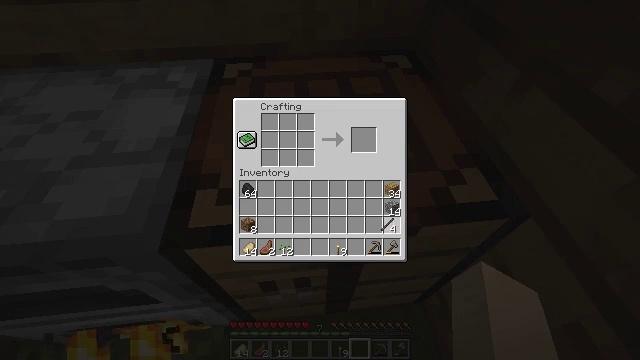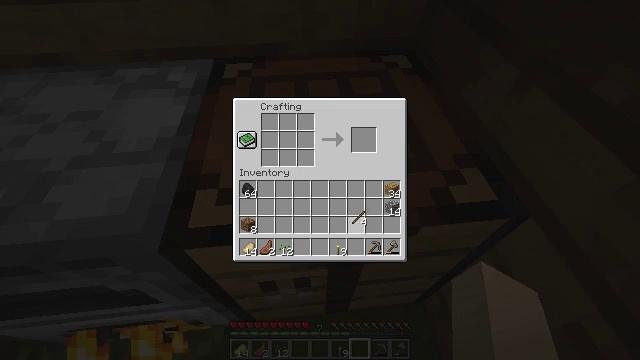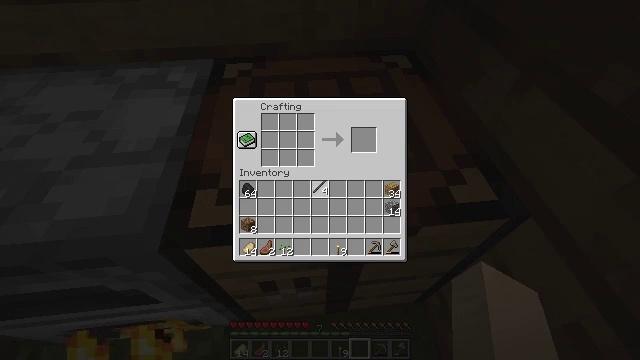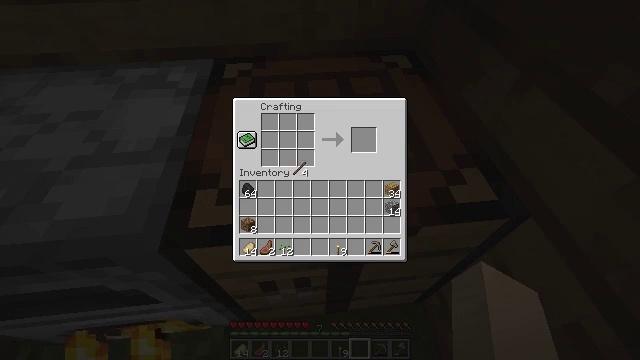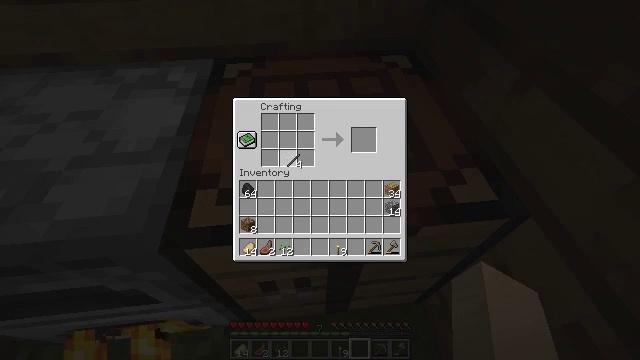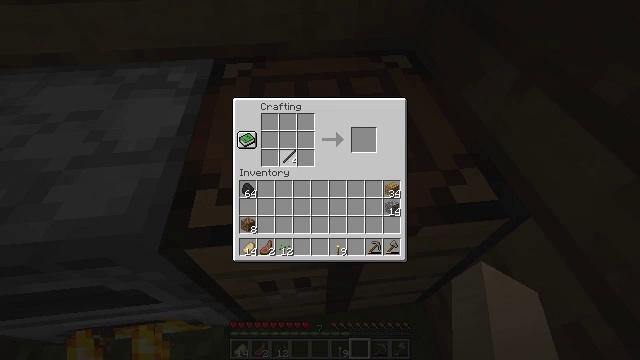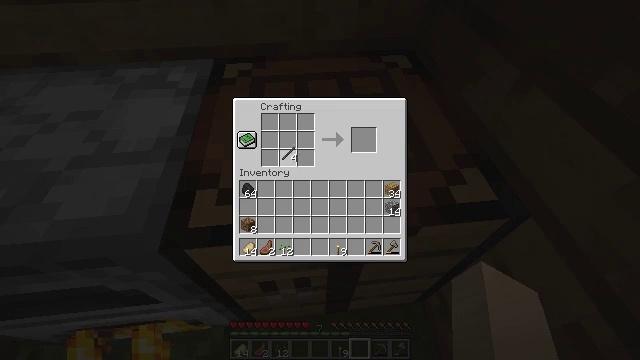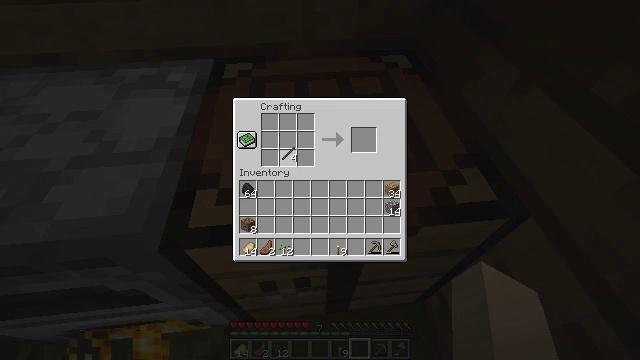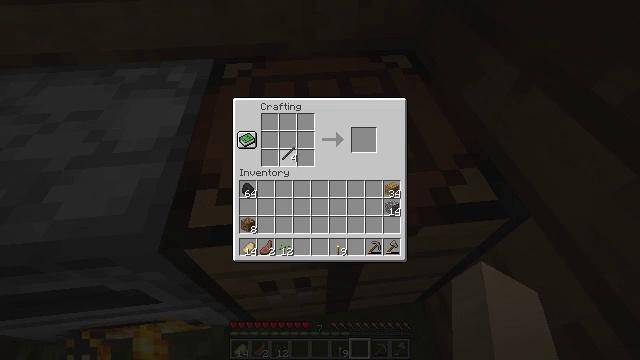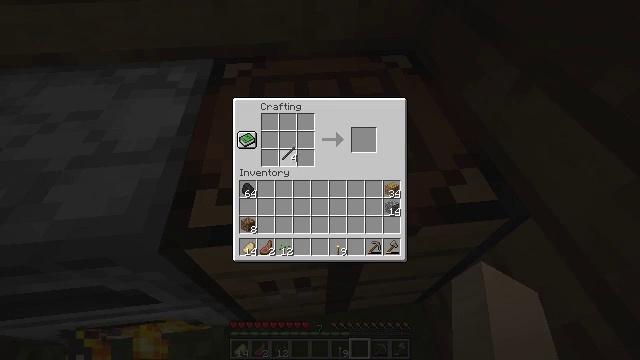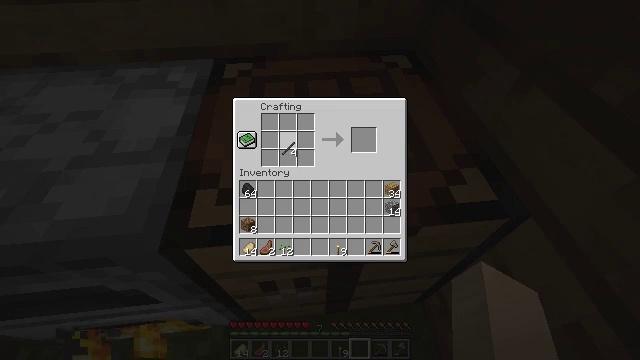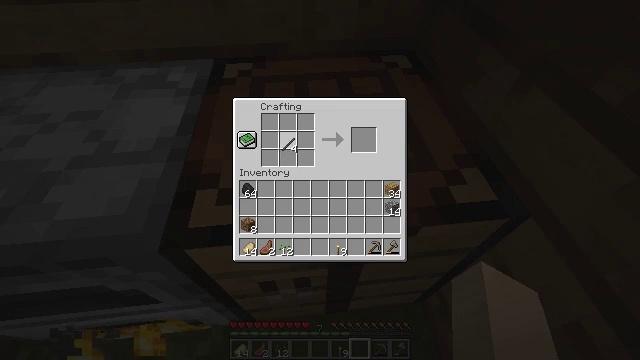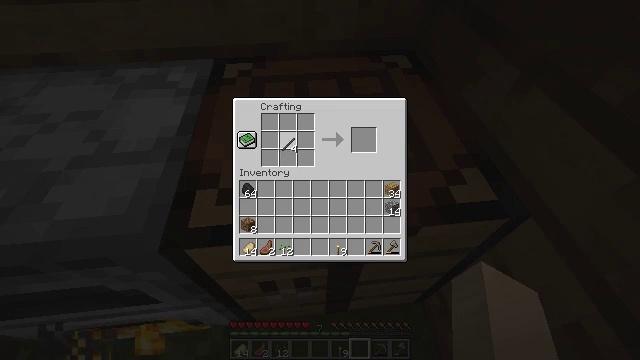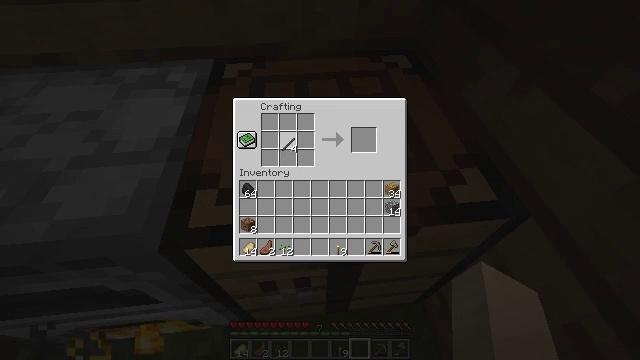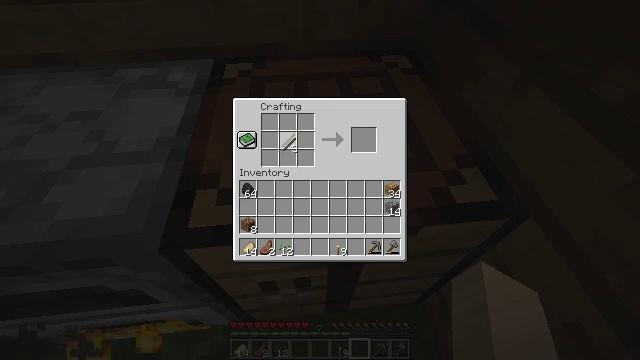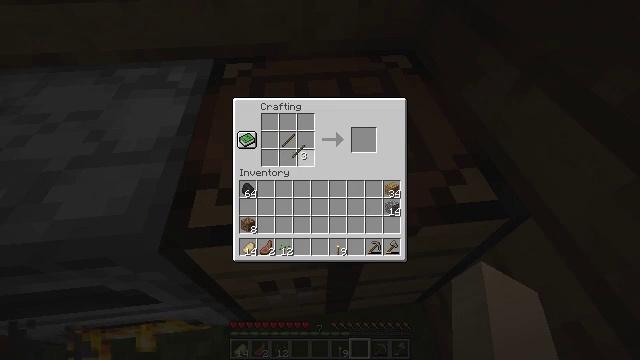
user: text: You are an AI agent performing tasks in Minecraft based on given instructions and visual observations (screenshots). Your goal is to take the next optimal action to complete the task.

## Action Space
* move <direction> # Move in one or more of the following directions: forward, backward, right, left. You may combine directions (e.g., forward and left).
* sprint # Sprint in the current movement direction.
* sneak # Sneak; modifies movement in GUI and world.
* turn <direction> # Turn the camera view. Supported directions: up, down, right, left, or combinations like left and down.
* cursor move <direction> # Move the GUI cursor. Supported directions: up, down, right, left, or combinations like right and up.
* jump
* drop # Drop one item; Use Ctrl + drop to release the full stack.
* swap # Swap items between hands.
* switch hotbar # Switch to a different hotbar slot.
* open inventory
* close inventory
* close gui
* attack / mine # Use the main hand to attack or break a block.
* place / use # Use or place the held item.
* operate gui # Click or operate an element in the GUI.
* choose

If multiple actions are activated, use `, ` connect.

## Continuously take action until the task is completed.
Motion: motion action
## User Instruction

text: Assemble sticks and planks at a crafting table for a wooden hoe.
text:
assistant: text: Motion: cursor move left and up
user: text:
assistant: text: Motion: cursor move left and up
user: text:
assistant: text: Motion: cursor move left and up
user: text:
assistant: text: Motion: cursor move up
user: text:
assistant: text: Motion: no_op
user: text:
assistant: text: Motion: no_op
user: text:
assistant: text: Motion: no_op
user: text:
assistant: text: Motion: choose
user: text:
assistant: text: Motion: choose
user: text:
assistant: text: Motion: choose
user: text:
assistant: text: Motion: choose
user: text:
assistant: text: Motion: choose
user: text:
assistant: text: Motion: choose
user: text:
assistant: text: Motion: no_op
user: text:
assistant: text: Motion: cursor move right and down
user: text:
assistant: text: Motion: cursor move right and down
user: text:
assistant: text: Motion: no_op
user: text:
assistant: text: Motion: cursor move left
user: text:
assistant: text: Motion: cursor move left and up
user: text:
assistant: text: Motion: no_op
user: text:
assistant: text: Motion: no_op
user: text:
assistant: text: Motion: no_op
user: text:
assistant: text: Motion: cursor move left
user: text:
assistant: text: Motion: no_op
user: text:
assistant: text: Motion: choose
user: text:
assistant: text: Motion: choose
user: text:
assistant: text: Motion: choose
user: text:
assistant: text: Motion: no_op
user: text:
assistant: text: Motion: cursor move right
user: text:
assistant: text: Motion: cursor move right